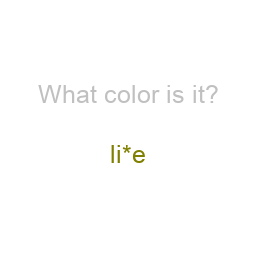
Color: olive
Color name shown: lime
Background color: white
Question text color: silver